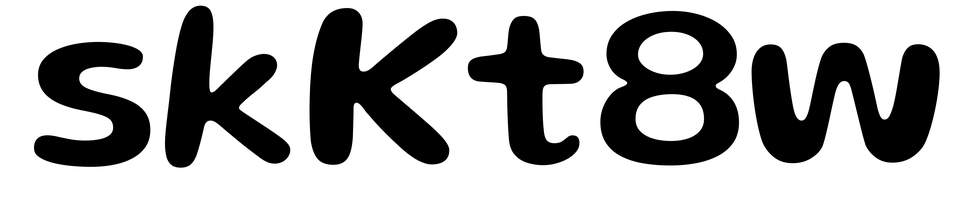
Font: Gluten_Medium